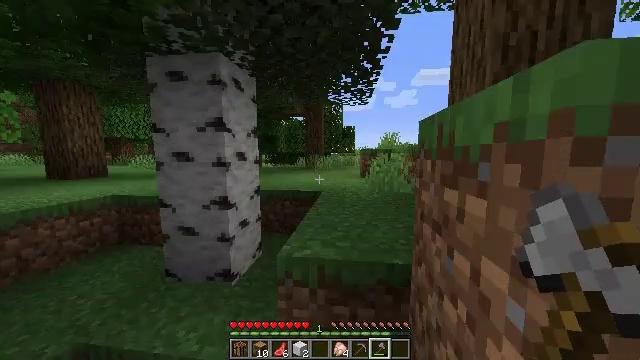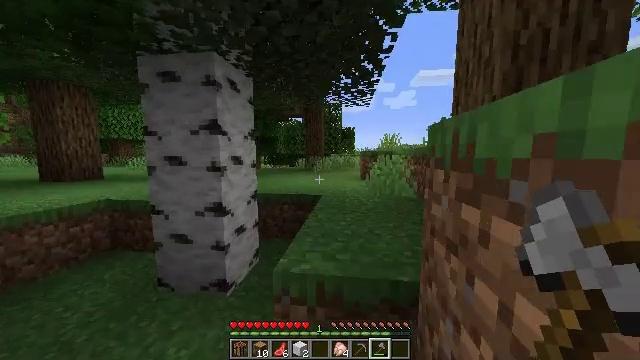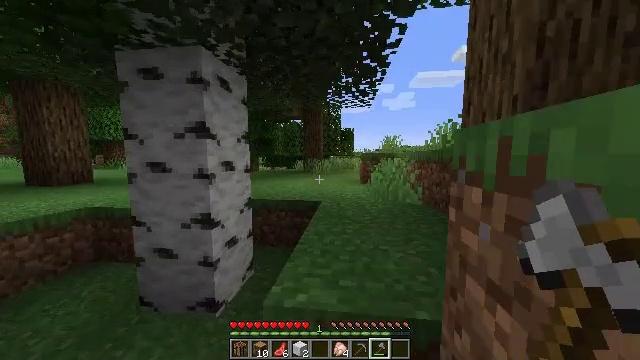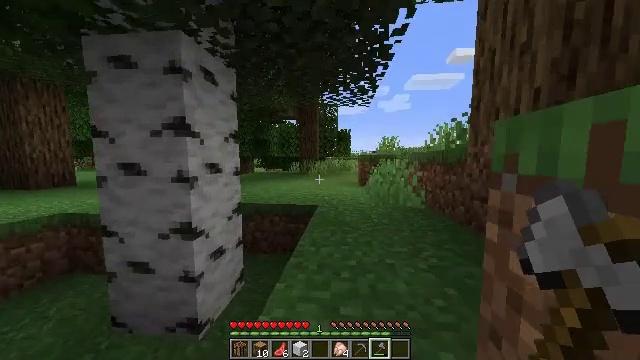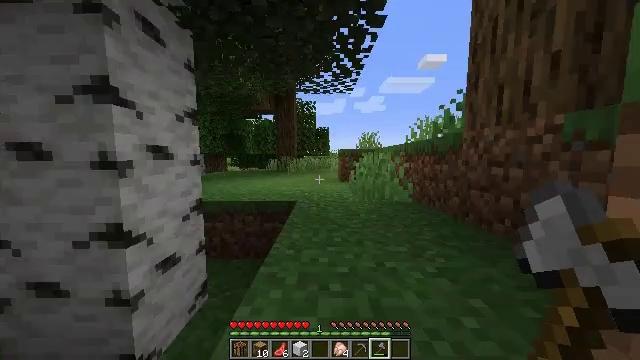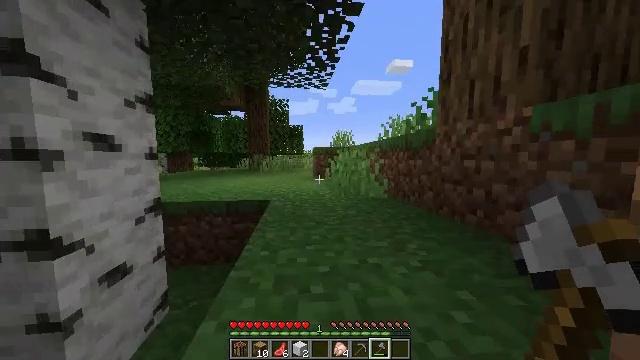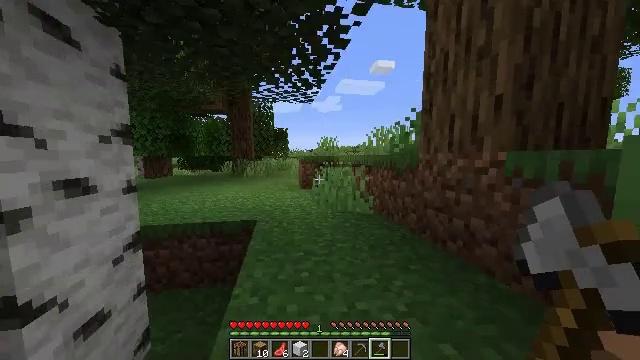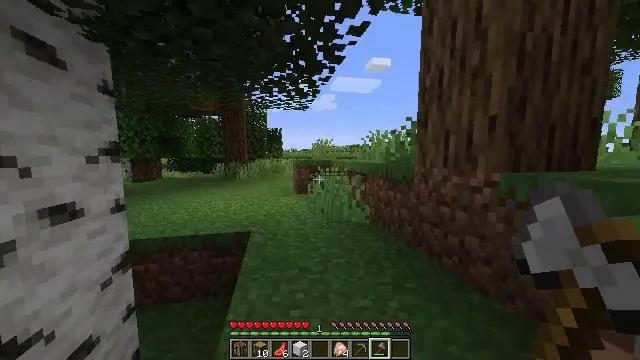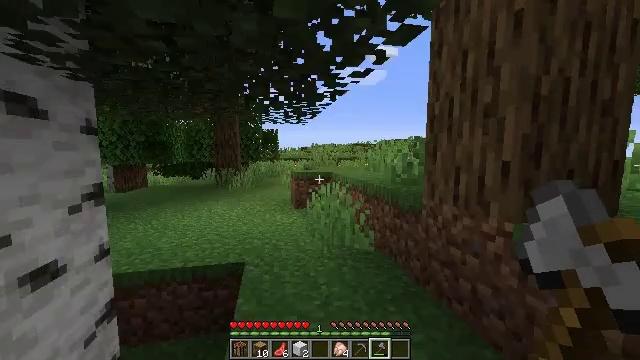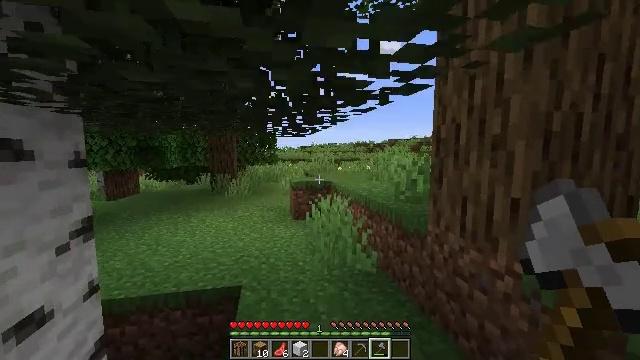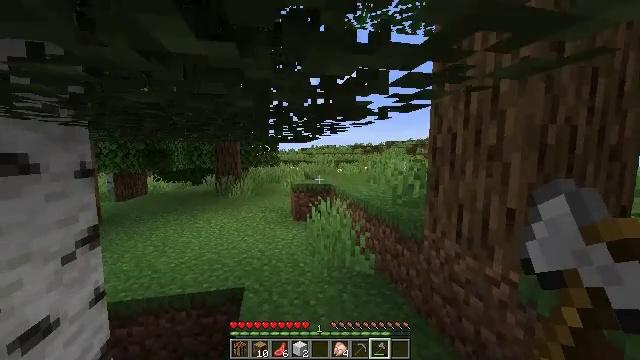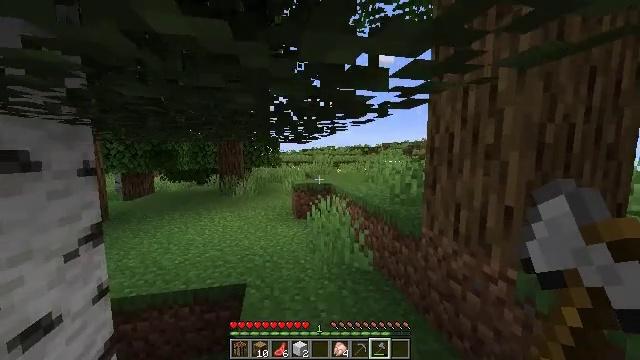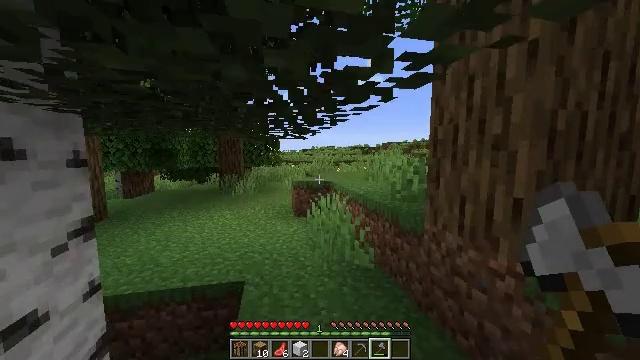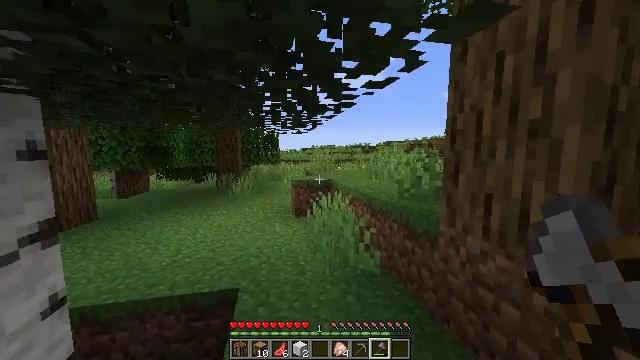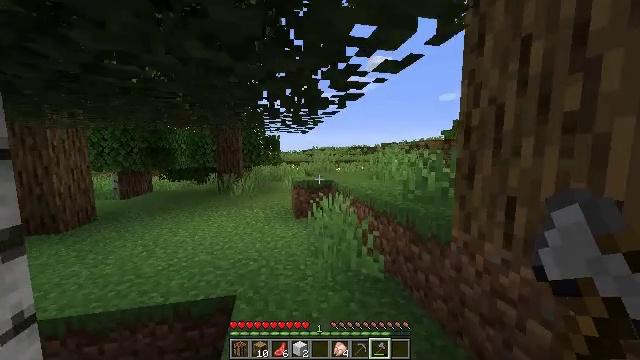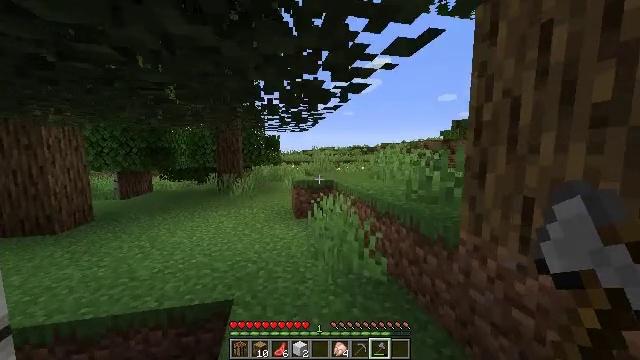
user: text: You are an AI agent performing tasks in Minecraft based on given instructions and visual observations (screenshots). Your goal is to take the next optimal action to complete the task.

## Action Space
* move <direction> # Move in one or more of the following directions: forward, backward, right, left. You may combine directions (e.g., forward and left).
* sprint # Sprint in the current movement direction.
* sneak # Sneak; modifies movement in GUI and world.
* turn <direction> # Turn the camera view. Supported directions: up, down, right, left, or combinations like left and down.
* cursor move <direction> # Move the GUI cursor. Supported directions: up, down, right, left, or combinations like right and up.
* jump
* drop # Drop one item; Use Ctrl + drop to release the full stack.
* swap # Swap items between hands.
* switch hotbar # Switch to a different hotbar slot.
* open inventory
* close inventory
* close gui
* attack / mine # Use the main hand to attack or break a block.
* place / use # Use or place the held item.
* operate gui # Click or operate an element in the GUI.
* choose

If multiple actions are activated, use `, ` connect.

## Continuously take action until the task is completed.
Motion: motion action
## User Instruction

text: Hunt animals.
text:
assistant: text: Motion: move forward, sprint
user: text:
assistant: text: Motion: move forward, sprint
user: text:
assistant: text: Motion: move forward, sprint, turn right
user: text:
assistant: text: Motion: move forward, sprint, turn right
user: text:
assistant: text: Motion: move forward, sprint, turn right
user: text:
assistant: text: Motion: move forward, sprint, turn right, jump
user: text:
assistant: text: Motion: move forward, sprint, turn right, jump
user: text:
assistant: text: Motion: move forward, sprint, jump
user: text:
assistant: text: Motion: move forward, sprint, jump
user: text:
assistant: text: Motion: move forward, sprint
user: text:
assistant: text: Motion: move forward, sprint
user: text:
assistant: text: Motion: move forward, sprint
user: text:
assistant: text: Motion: move forward, sprint
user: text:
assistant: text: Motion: move forward, sprint
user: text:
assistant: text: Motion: move forward, sprint
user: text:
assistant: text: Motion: move forward, sprint
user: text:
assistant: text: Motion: move forward, sprint
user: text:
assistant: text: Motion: move forward, sprint, turn right
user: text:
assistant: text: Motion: move forward, sprint, turn right
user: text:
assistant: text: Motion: move forward, sprint
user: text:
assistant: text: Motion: move forward, sprint
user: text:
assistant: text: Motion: move forward, sprint
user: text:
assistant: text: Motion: move forward, sprint
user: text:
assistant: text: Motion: move forward, sprint
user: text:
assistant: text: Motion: move forward, sprint
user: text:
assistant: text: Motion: move forward, sprint
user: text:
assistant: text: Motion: move forward, sprint
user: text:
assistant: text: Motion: move forward, sprint
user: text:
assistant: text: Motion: move forward, sprint, jump
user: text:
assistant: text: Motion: move forward, sprint, jump